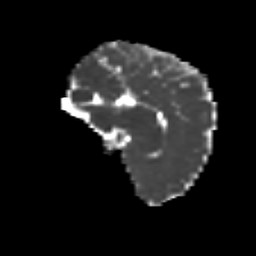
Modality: MD
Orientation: sagittal
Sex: female
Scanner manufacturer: siemens
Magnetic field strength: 3 T
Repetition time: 5 s
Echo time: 0.071 s